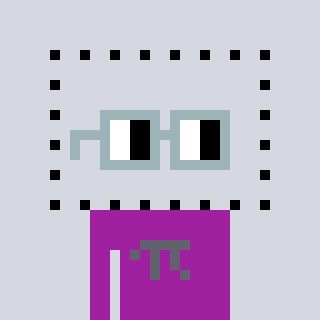
a pixel art character with square dark gray glasses, a void-shaped head and a magenta-colored body on a cool background